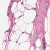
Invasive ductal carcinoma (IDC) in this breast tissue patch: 0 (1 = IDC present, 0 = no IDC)